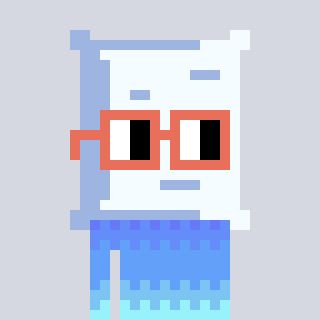
a pixel art character with square orange glasses, a pillow-shaped head and a red-colored body on a cool background